Question: I have Play 2.3.7 installed, and I have the 'activator' command working with other play apps I have created locally.
However, when I try to clone the <URL> , the 'activator' command fails with a Null Pointer Exception. Similarly, if I try to the project into IntelliJ and build from the .sbt file, I get the same error:

Is there something I need to change in the 'build.sbt' file to get it to load properly? I'm guessing that it is something very simple that I am overlooking.
: How do I run a Play 2.3.x sample application when cloned from <URL>?
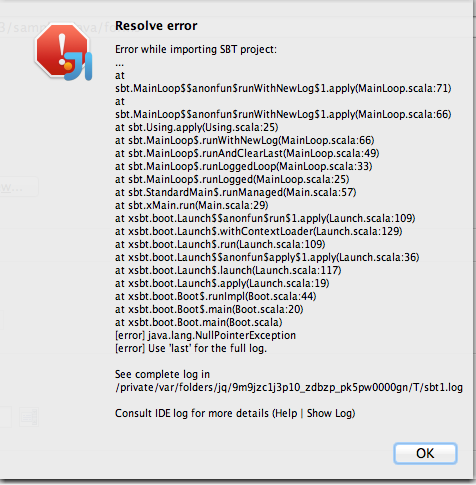
Answer: Specify the exact play version that you have in <URL>
From
'''
addSbtPlugin("com.typesafe.play" % "sbt-plugin" % System.getProperty("play.version"))
'''
To(Assuming you are using play 2.3.1)
'''
addSbtPlugin("com.typesafe.play" % "sbt-plugin" % "2.3.1")
'''
Then 'activator clean' then run again.
<URL>